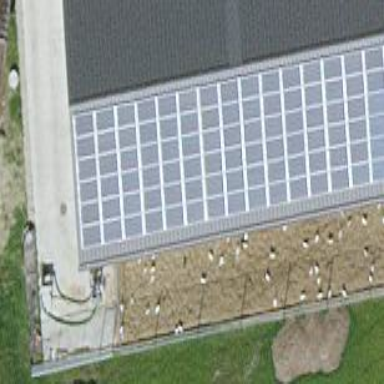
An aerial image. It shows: Solar power generator.